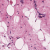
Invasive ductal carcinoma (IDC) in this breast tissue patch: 0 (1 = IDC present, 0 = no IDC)